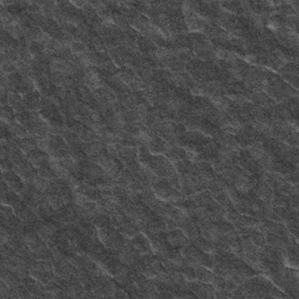
Label: frost